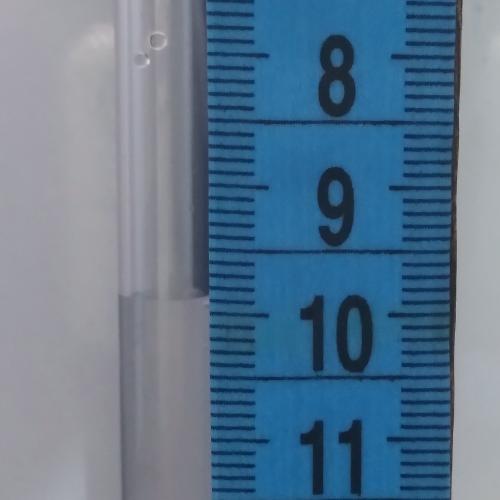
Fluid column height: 9.9 cm